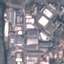
Land use / land cover class: Industrial